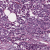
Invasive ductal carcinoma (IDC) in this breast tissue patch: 1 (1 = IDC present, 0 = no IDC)